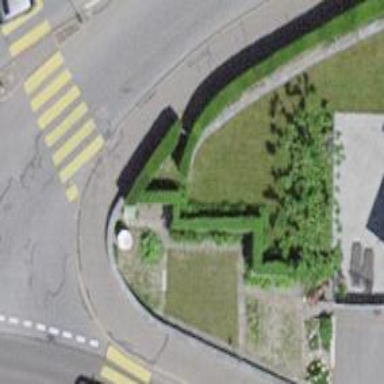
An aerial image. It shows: Hedge acting as barrier.